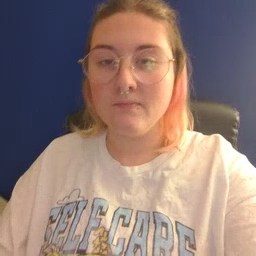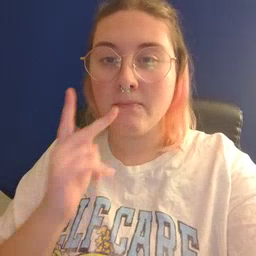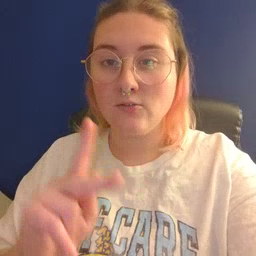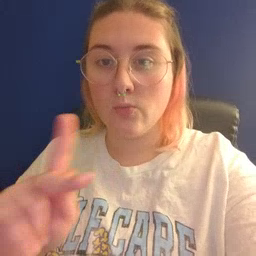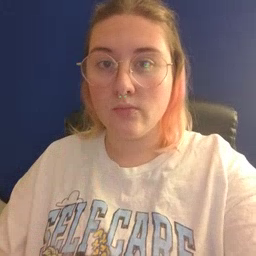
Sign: pencil